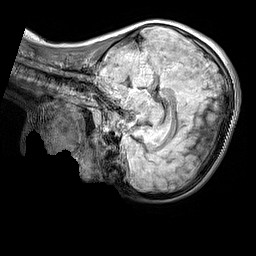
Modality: FLAIR
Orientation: sagittal
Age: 9
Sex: male
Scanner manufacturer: siemens
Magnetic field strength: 3 T
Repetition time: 5 s
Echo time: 0.388 s